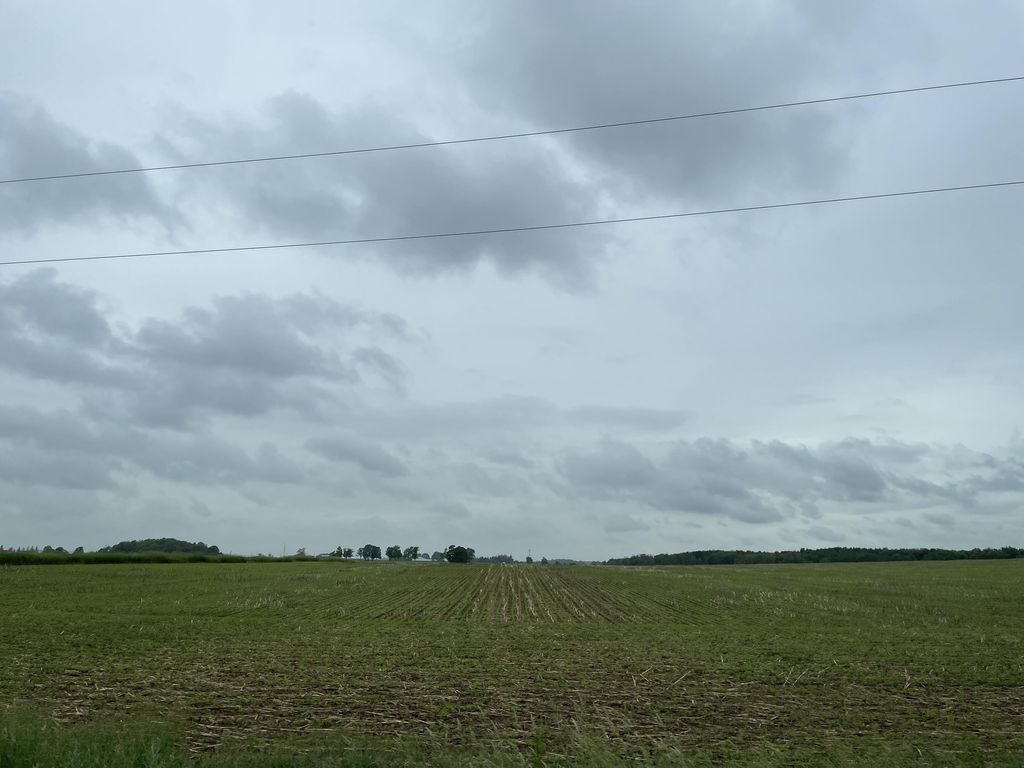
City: kitchener-waterloo